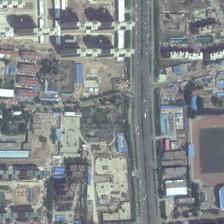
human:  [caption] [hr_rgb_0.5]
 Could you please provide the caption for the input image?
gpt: a small court and a four-lane road beside .

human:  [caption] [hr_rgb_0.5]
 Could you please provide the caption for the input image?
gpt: two city subdivisions are separated by a road .

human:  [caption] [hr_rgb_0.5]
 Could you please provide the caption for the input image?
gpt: a big standard football field and a small playground are seperated by a straight road .

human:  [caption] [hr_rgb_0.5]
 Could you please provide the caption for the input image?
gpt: many cars are running on a road with many buildings and some trees around two playgrounds .

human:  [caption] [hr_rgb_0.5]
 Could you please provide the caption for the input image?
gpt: two playgrounds are in two blocks separately .